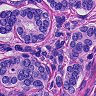
Metastatic tissue present: yes